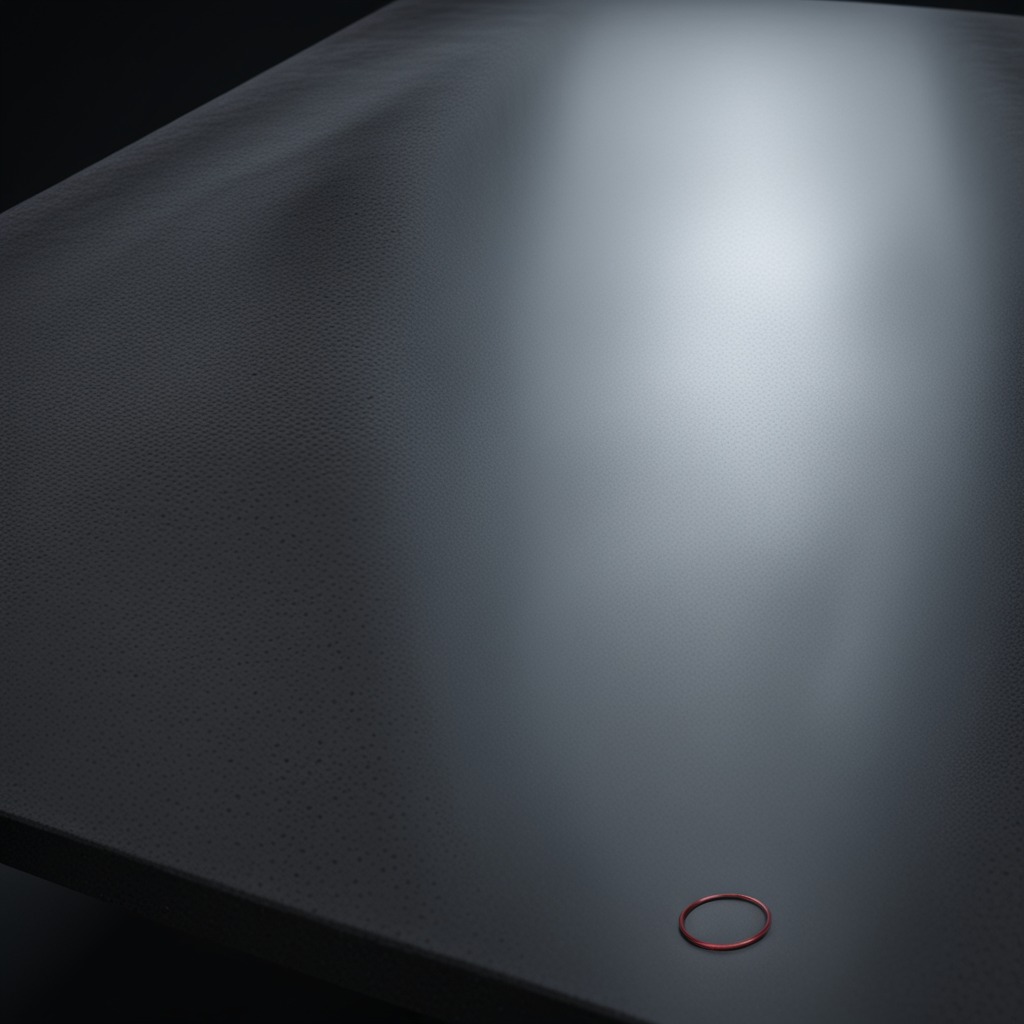
A rubber O-ring is lying on a clean granite table inside a workshop at night.